Question: this simple html css menu.
now it working fine for page re-direction(href).
but
i just call on function when click on it which will call ajax request
<URL> code is here in link

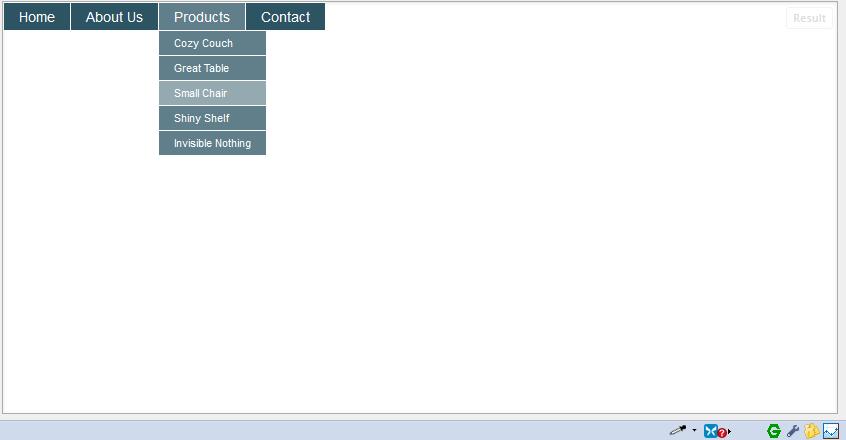
Answer: I supose this is what you are looking for: <URL>
I've added a click event on the a elements, and I'm returning false, so the request is stopped. You can add your ajax request there. I made a little work around, moving the "ul" element so the mouse leaves it and hides, then I'm moving it back to it's initial position.